Aerial crown-view tile of a tropical tree (Barro Colorado Island, Panama), acquired 20250124:
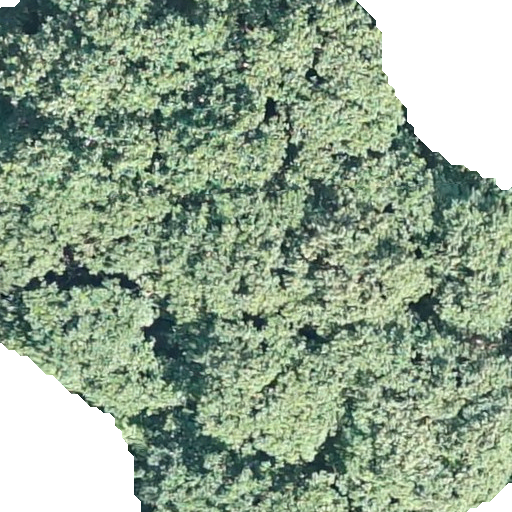
Species: Hieronyma alchorneoides
GBIF accepted scientific name: Hieronyma alchorneoides
Crown area: 441.561 m²